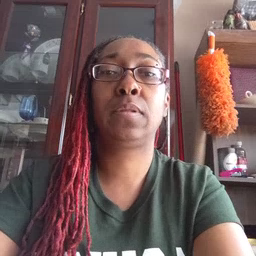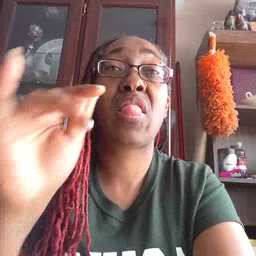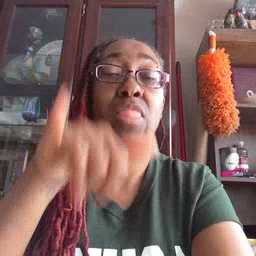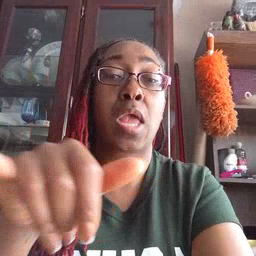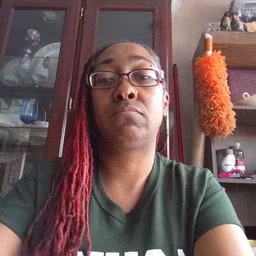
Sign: that